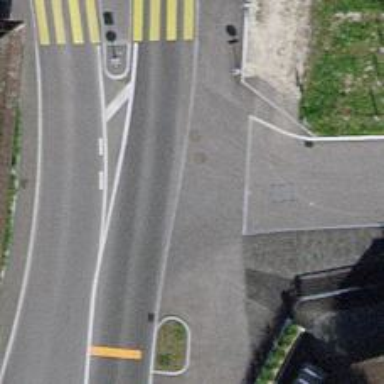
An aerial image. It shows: Smooth asphalt road in residential area.